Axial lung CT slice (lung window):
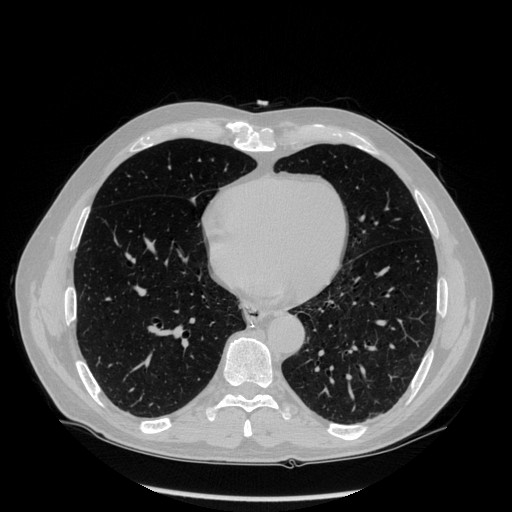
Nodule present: no